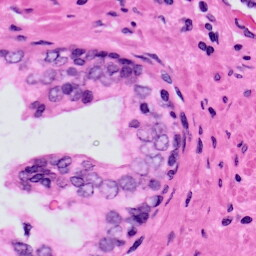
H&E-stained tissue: Prostate